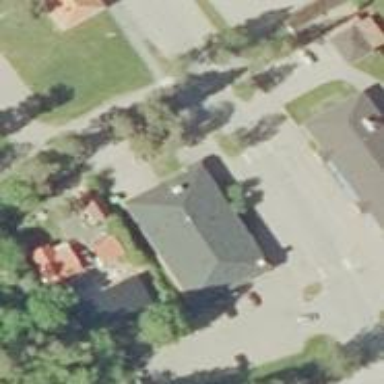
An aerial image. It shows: Convenience shop.